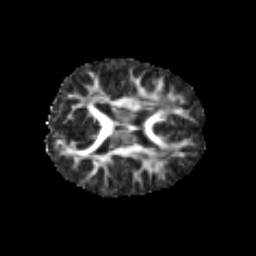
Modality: FA
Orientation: axial
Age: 6
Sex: female
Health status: healthy